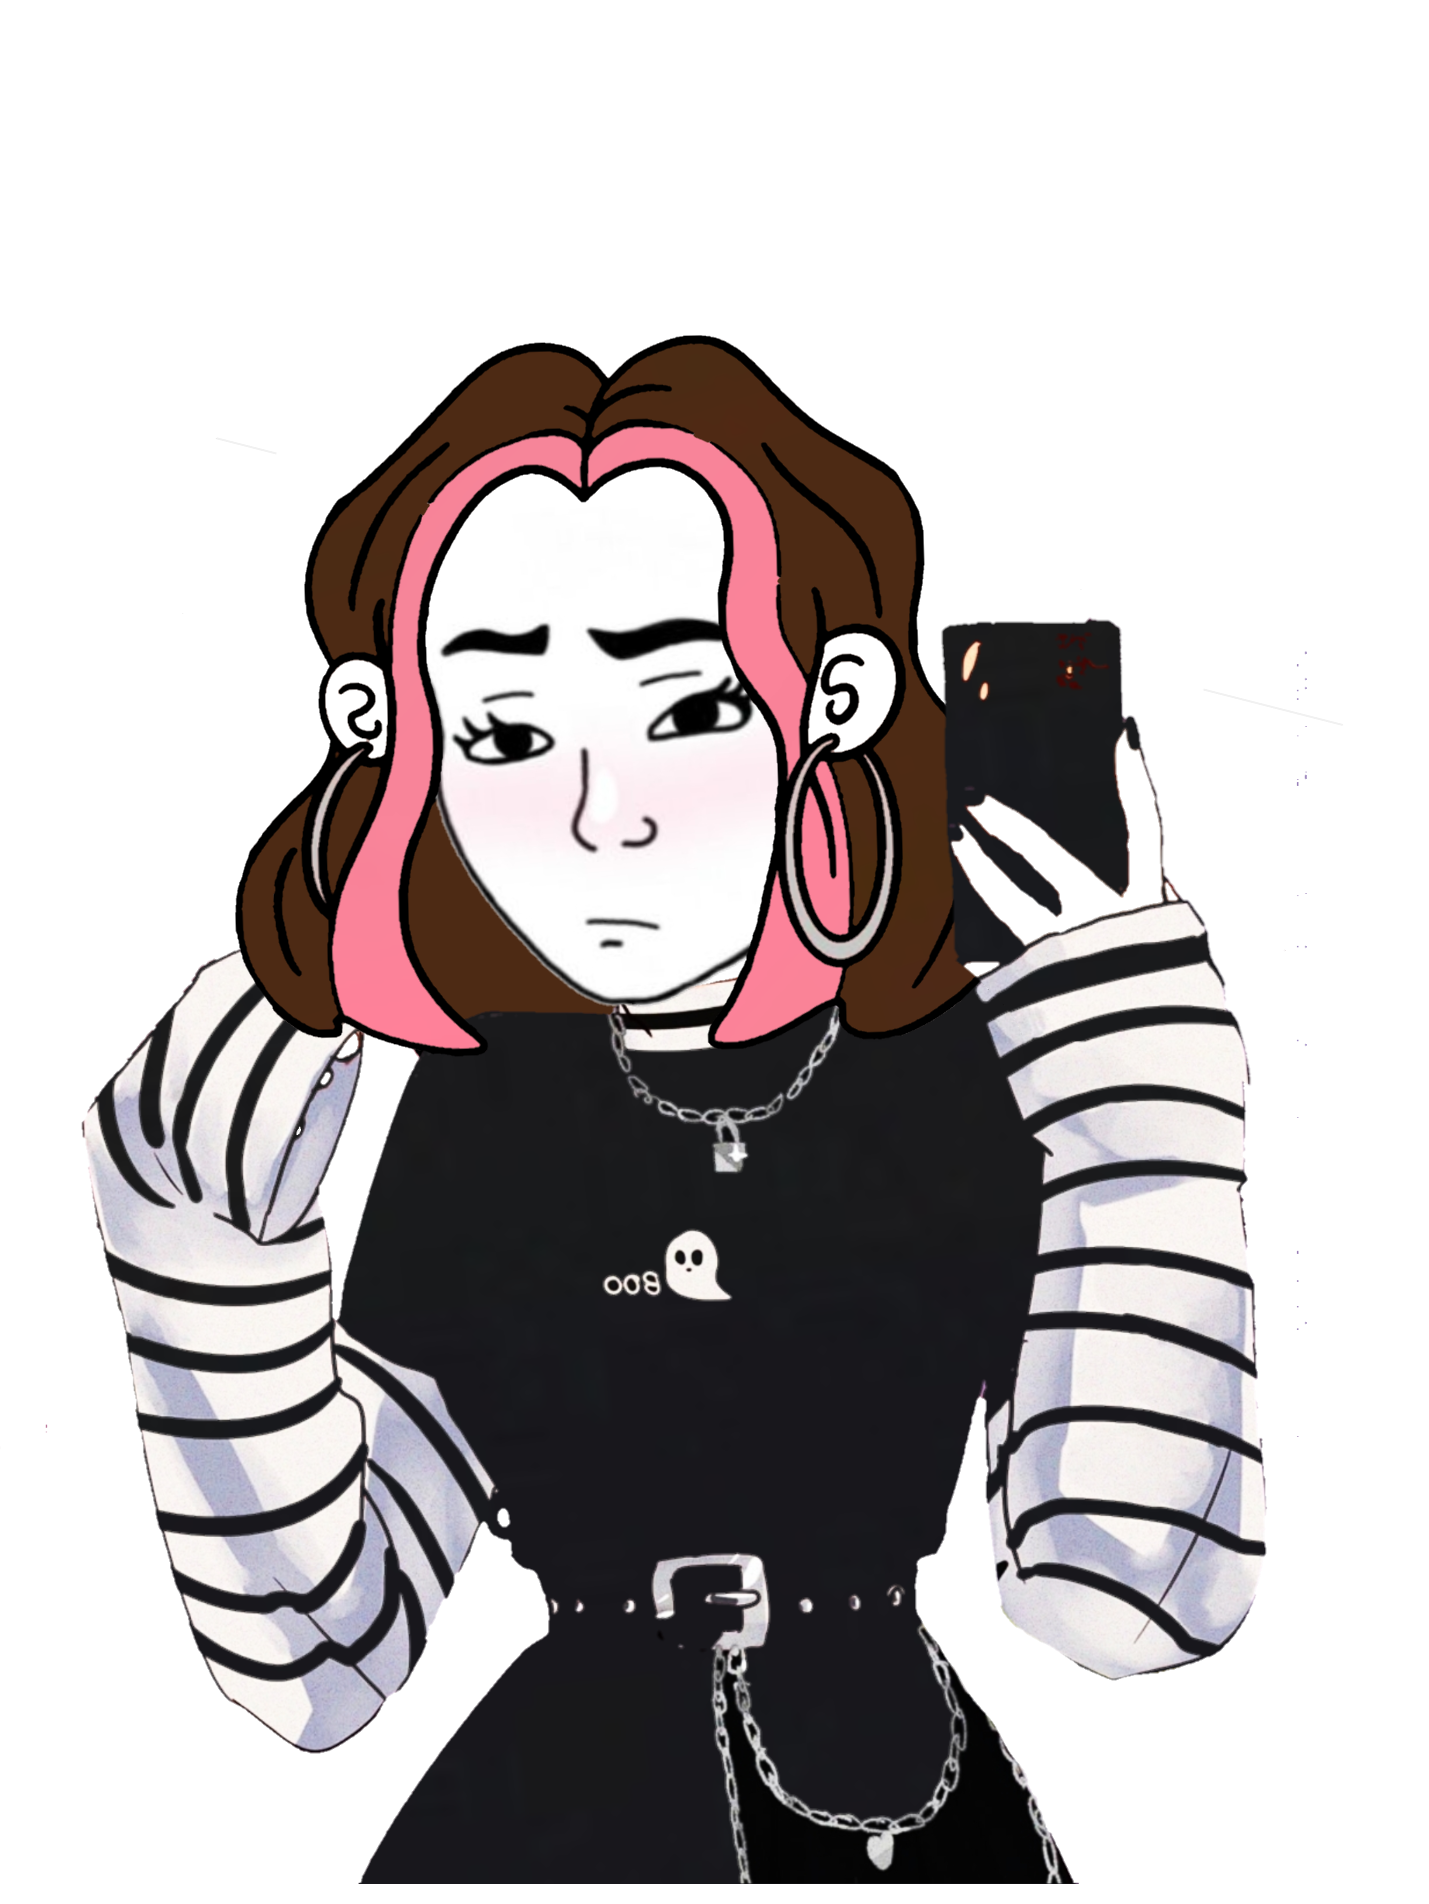
Label: 5_Doomer_Girl